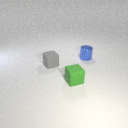
small blue metal cylinder behind small gray rubber cube